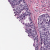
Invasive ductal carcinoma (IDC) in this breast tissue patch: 0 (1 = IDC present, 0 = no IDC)